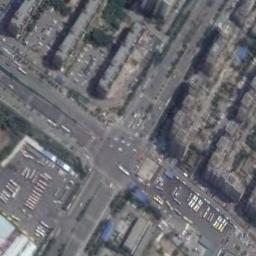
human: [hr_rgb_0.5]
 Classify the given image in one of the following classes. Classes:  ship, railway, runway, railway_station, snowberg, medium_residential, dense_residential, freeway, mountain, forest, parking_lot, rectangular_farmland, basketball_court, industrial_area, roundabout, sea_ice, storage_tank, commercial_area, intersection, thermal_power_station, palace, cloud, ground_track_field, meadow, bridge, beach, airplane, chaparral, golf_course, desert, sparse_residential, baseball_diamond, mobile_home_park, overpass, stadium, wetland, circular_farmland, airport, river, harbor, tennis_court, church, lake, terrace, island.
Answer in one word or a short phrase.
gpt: intersection